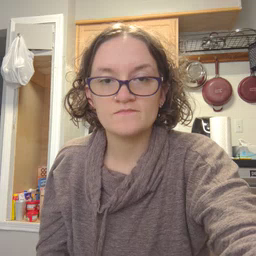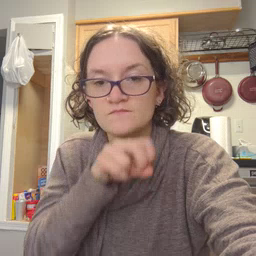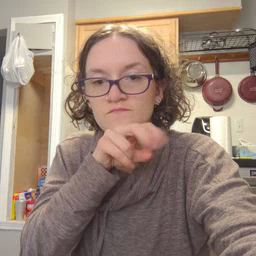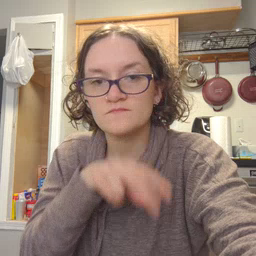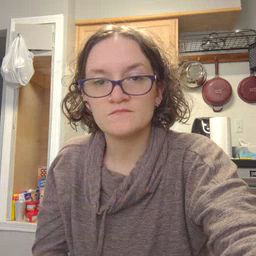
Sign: frog